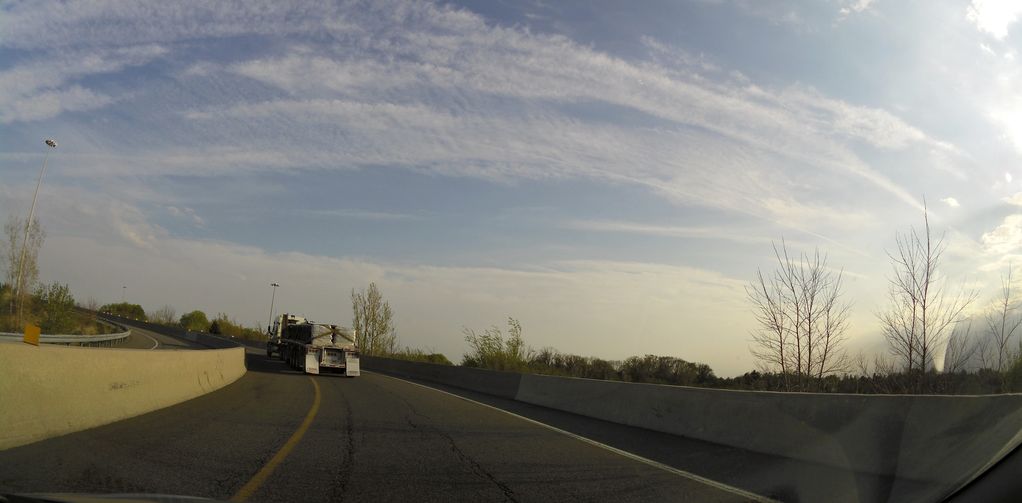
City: hamilton